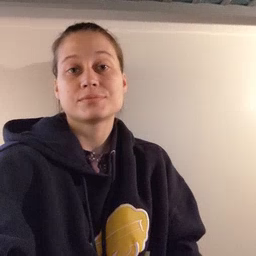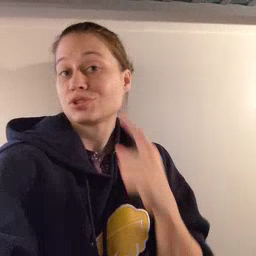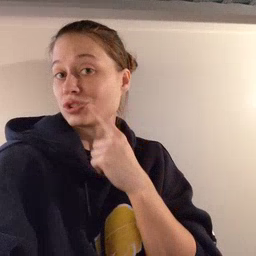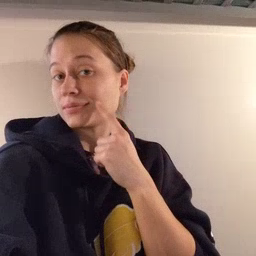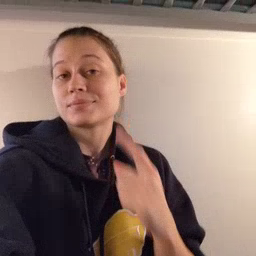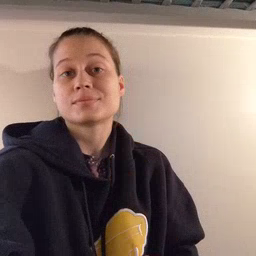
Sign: cheek